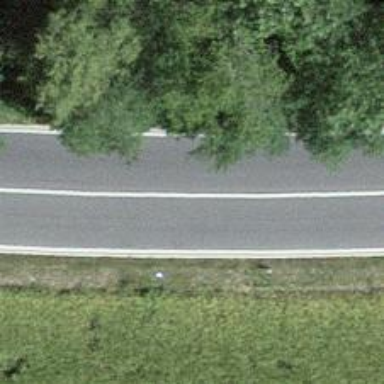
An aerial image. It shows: Secondary road.